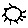
Label: sun